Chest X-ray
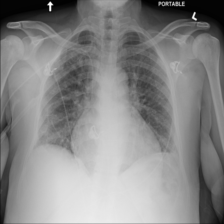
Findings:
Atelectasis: negative
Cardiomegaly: negative
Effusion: negative
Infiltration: negative
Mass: negative
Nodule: negative
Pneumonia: negative
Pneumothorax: negative
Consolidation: negative
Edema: negative
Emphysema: negative
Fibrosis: negative
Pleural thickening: negative
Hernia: negative